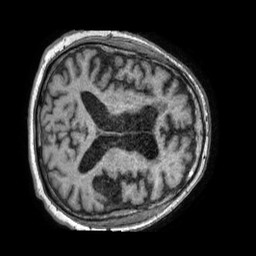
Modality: T1w
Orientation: axial
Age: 65
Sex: male
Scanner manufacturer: philips
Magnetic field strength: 1.5 T
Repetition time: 0.007636 s
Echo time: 0.003486 s